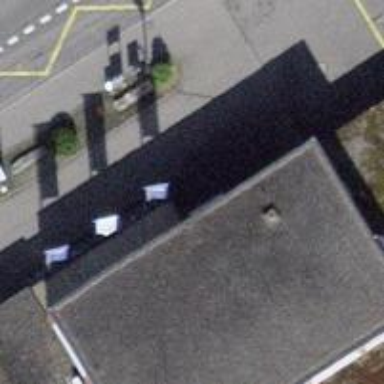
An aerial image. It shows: Advertising flagpole.